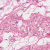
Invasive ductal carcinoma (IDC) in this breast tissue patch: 0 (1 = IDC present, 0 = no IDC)